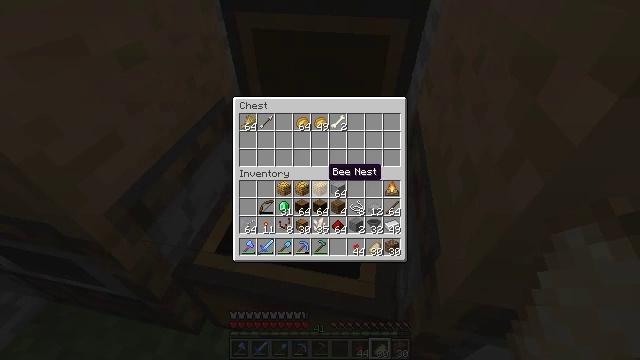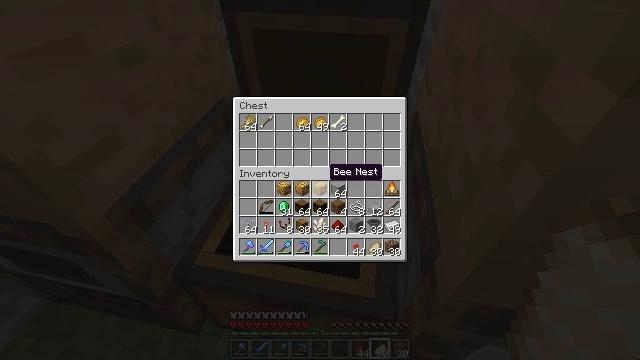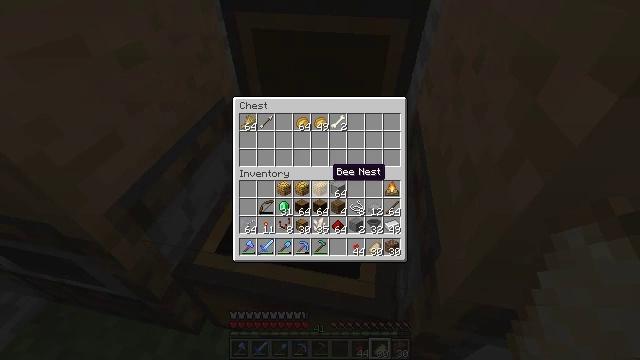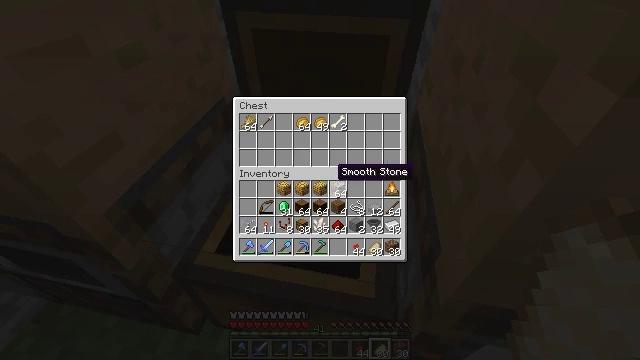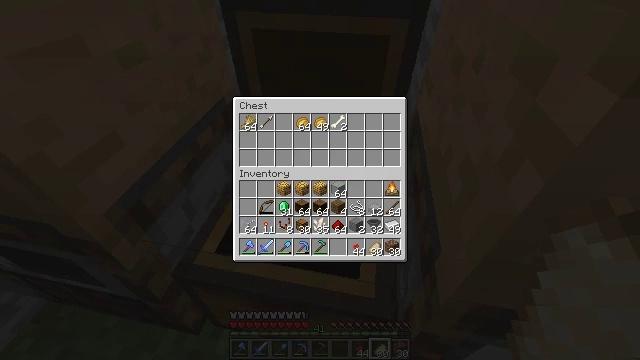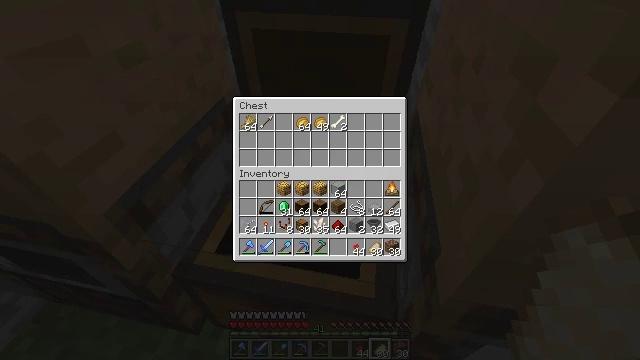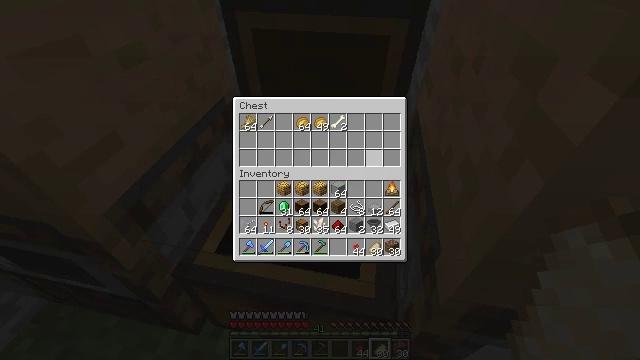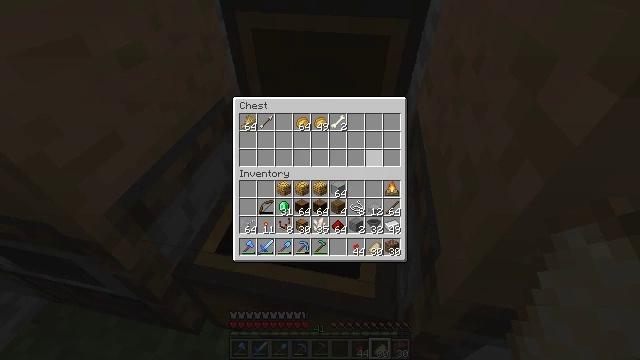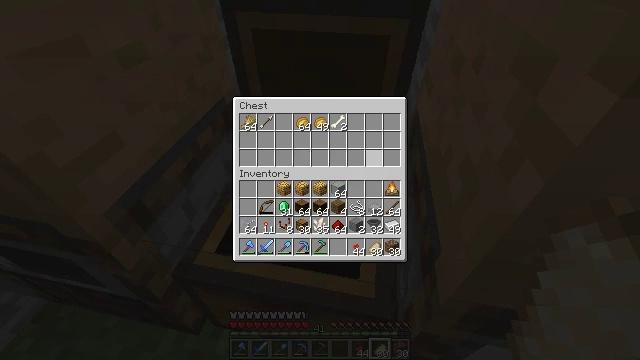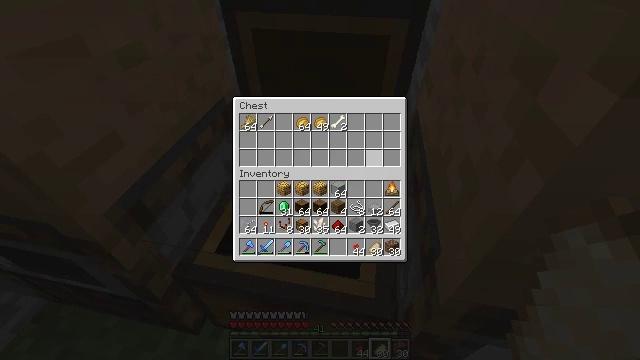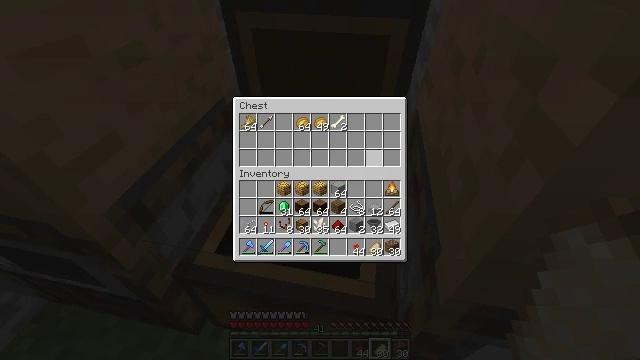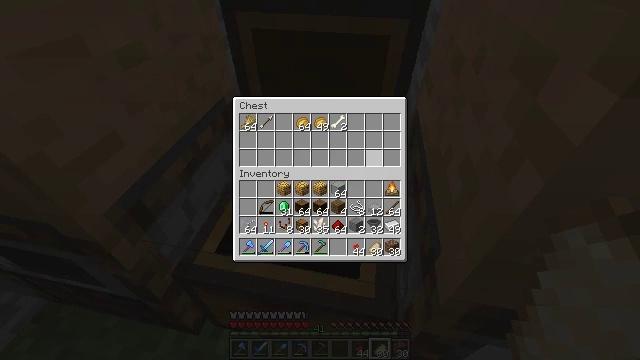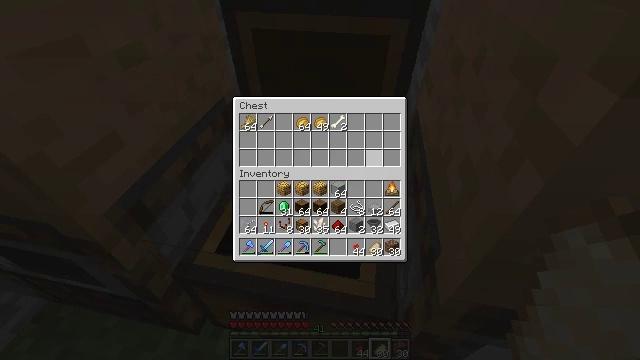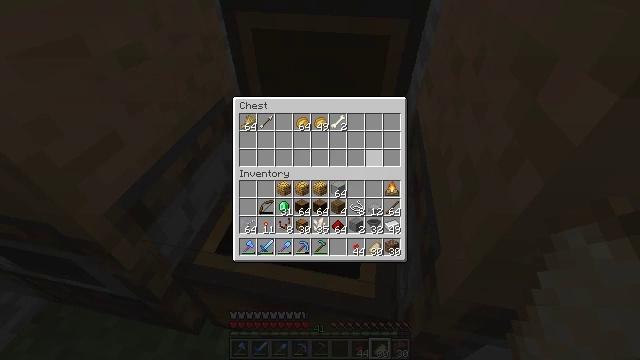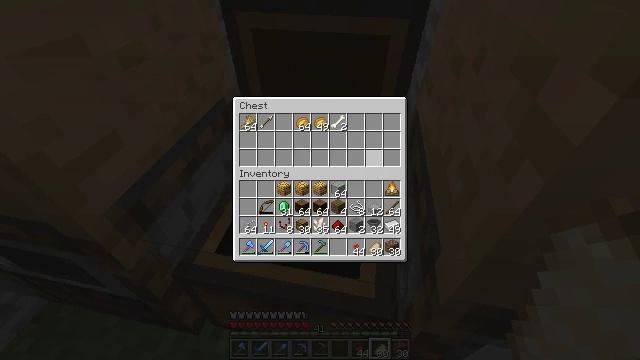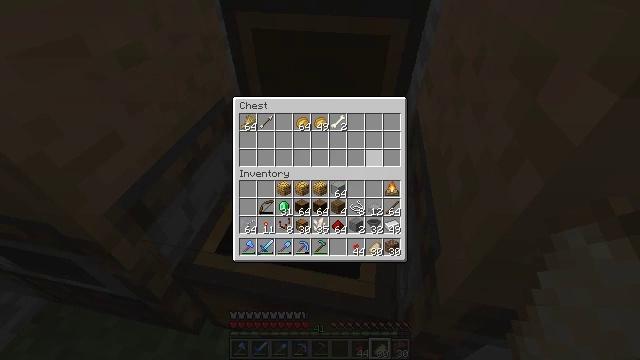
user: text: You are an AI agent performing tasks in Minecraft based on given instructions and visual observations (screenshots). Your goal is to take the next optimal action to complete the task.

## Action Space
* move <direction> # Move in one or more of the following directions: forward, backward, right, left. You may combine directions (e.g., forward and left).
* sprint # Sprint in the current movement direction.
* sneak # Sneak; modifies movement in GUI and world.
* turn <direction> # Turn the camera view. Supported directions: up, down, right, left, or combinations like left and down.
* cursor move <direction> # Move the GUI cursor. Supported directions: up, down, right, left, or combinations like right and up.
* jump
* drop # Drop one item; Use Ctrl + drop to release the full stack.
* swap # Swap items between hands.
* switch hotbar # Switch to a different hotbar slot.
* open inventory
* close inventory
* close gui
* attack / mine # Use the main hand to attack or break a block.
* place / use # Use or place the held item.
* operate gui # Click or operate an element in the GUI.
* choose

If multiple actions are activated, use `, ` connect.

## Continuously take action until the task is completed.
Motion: motion action
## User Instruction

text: Turn kelp into a dried kelp block at the crafting table.
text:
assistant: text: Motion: no_op
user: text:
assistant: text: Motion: no_op
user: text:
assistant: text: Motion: no_op
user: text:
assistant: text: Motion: cursor move right
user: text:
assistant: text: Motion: cursor move right and up
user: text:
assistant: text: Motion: cursor move right and up
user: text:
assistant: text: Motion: no_op
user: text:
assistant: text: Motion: no_op
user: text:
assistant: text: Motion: no_op
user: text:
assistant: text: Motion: no_op
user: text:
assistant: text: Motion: no_op
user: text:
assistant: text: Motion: no_op
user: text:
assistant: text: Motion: no_op
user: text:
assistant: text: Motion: no_op
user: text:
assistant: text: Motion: no_op
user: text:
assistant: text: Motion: cursor move left and down
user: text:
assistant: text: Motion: cursor move left and down
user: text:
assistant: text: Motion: cursor move left and down
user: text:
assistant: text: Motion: cursor move down
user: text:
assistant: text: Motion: no_op
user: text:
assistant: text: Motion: no_op
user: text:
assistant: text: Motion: no_op
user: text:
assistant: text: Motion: no_op
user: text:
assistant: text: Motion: cursor move right
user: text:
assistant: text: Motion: no_op
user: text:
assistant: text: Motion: no_op
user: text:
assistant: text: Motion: no_op
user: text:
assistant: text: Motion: no_op
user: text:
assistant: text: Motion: no_op
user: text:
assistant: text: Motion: no_op